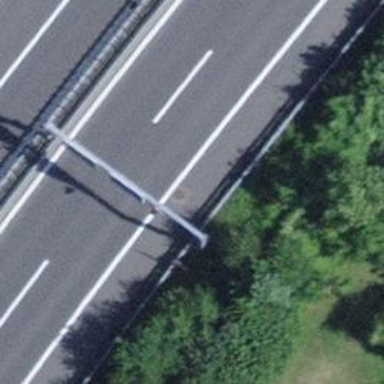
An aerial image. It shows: Gantry structure.